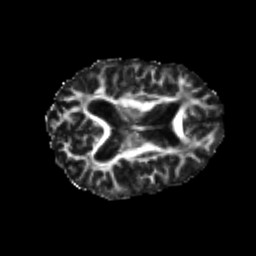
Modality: FA
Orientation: axial
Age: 23
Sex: female
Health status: healthy
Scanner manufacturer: philips
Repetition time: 7.388 s
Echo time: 0.08599 s